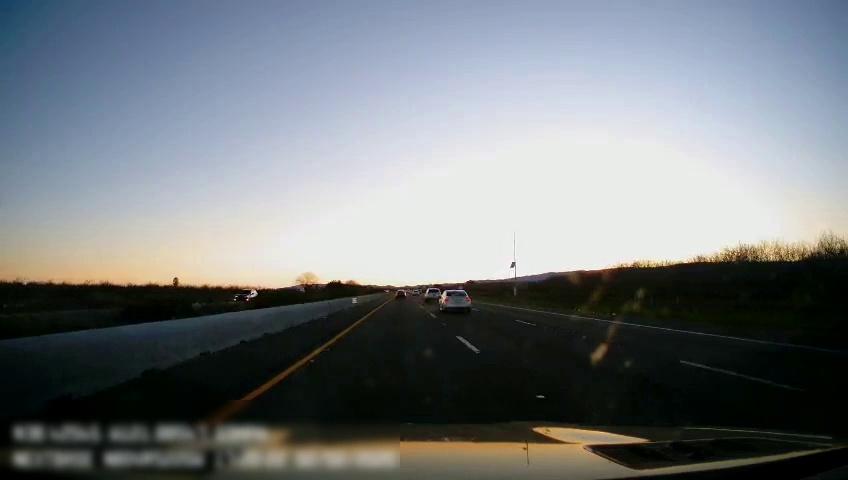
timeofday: Day
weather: Sunny
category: Drivable Space
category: Vehicles | Car
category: Vehicles | SUV
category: Vehicles | SUV
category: Vehicles | SUV
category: Lanes | Current Lane
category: Lanes | Current Lane
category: Lanes | Alternate Lane
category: Lanes | Alternate Lane